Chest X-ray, AP view. Patient: 15 years old, sex M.
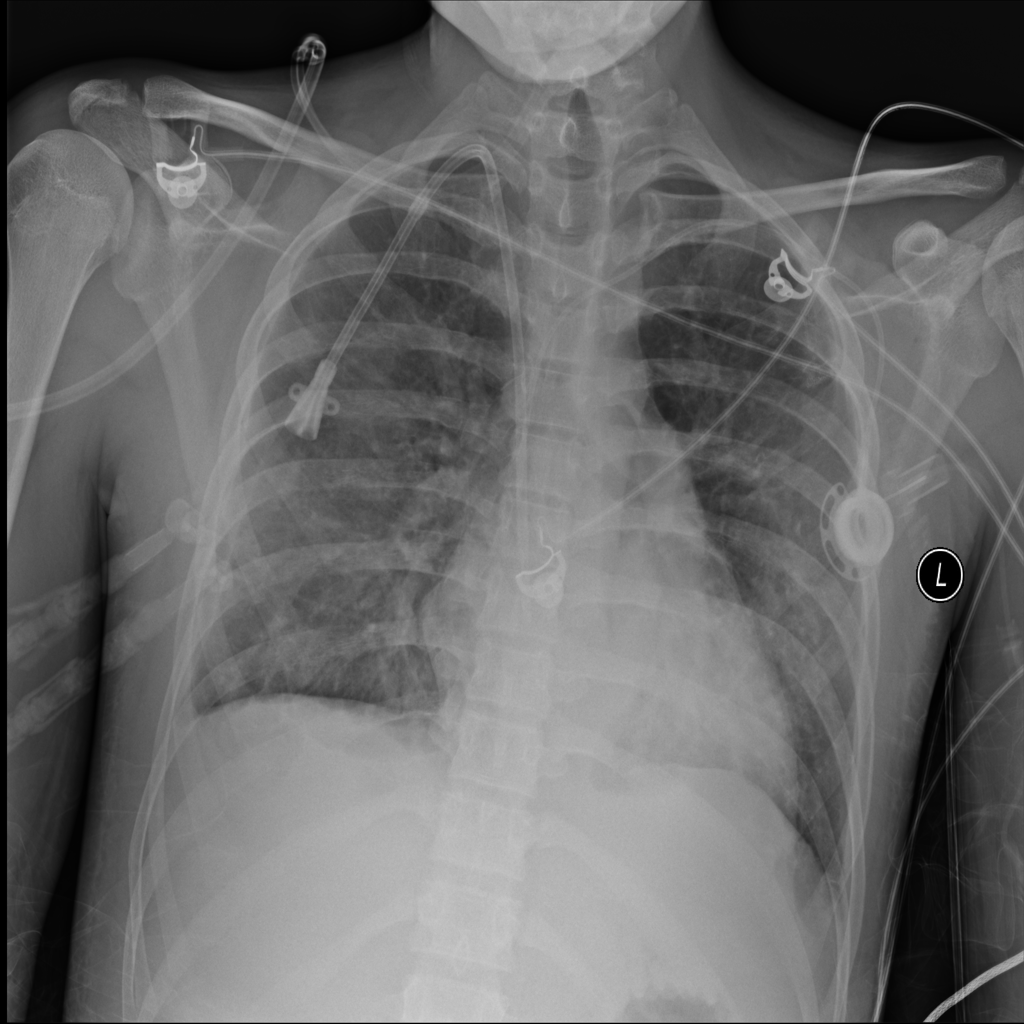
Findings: Effusion